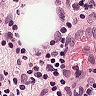
Metastatic tissue present: yes